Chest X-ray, AP view. Patient: 55 years old, sex F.
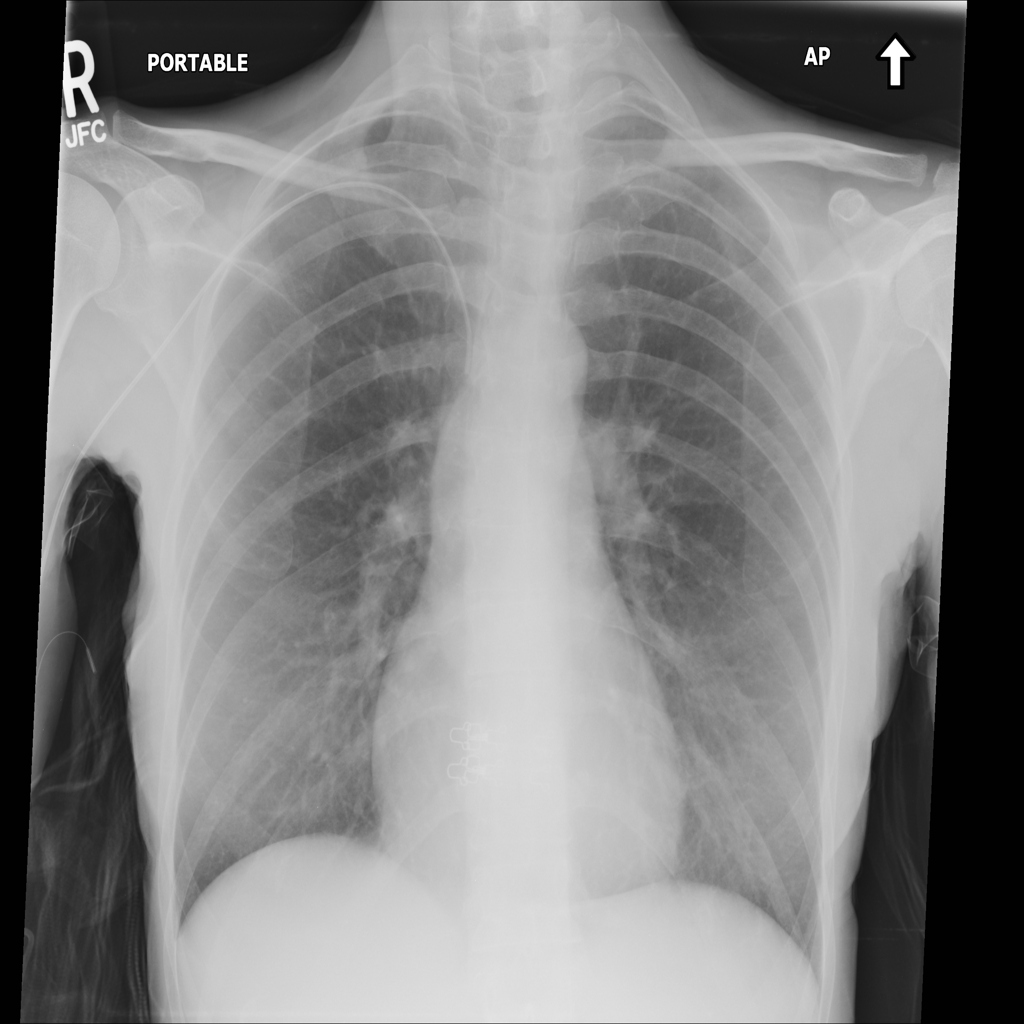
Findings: No Finding